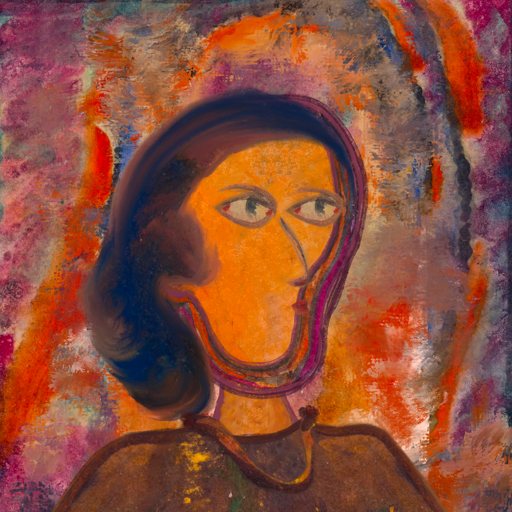
Background: Experience, Head And Neck Side: Hypocrite_w_Hair, Face Side: GypsyMother, Bust: Comrade, Hair Side: Mother_And_Son_Son, Head Accessory: Blank, Second Necklace: Comrade, Necklace: Blank, Baby: Blank